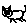
Label: cat